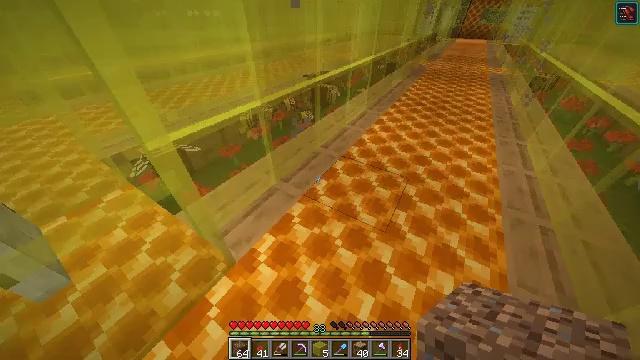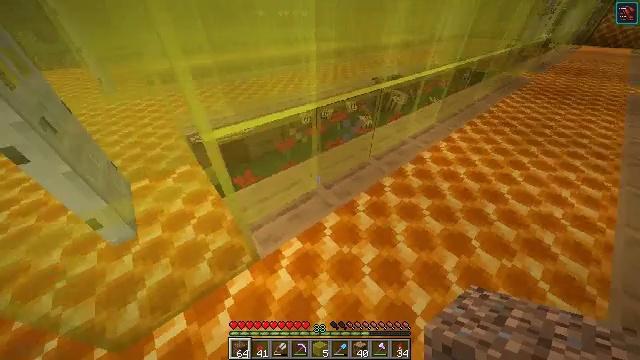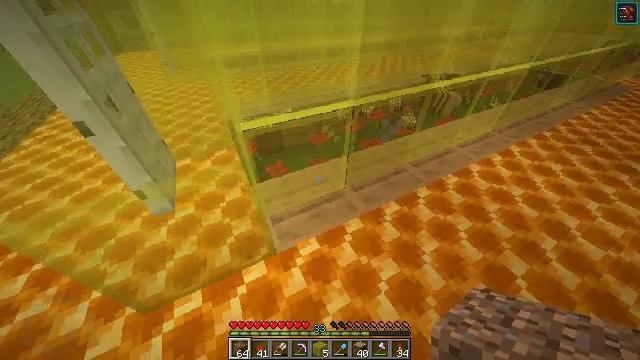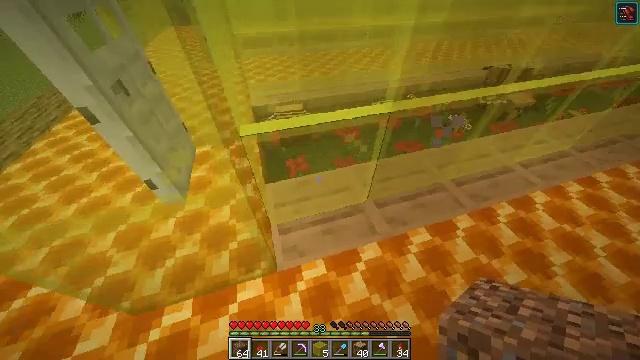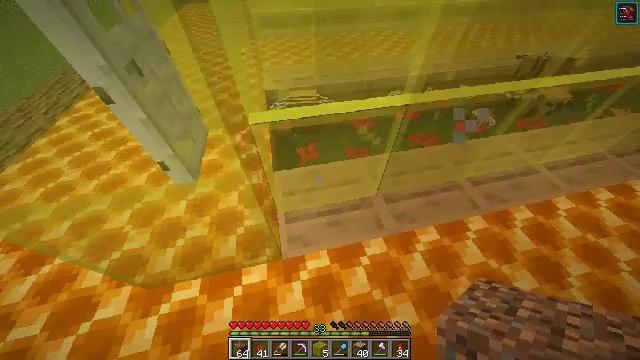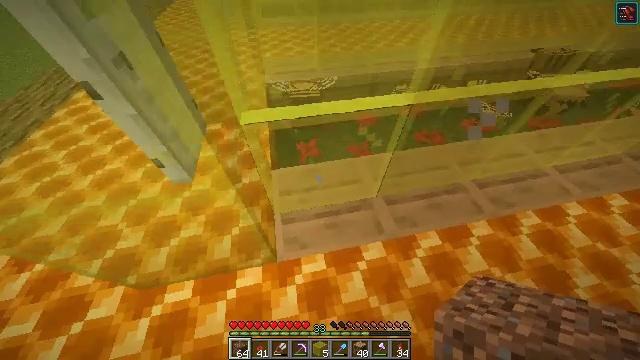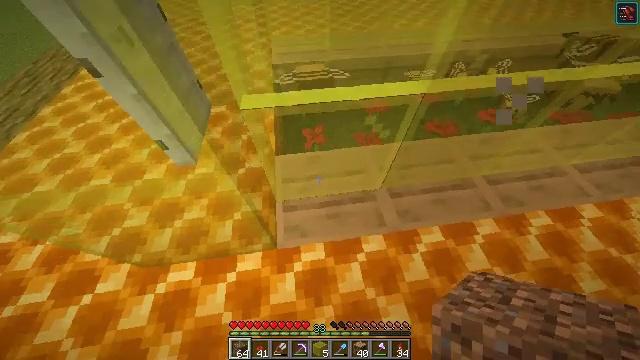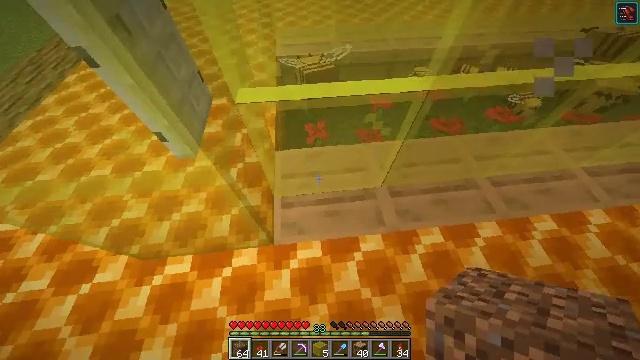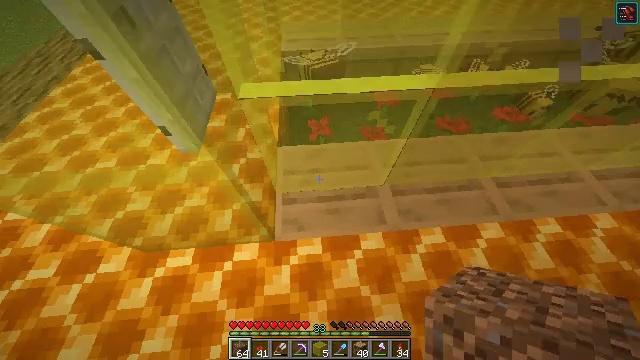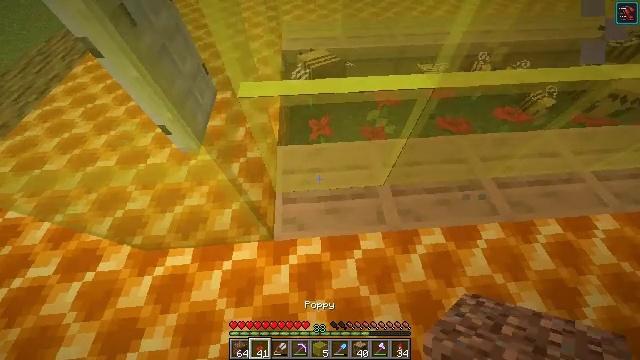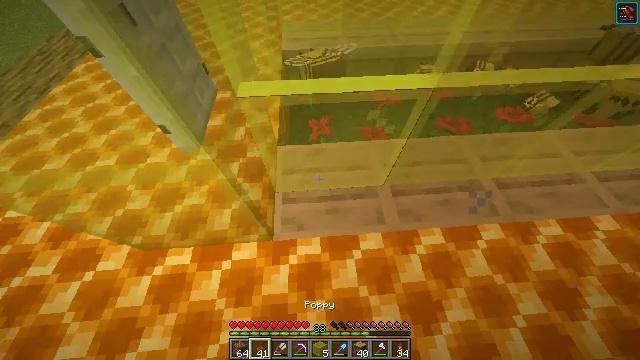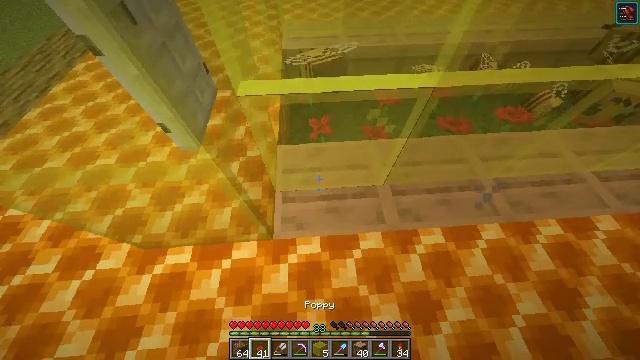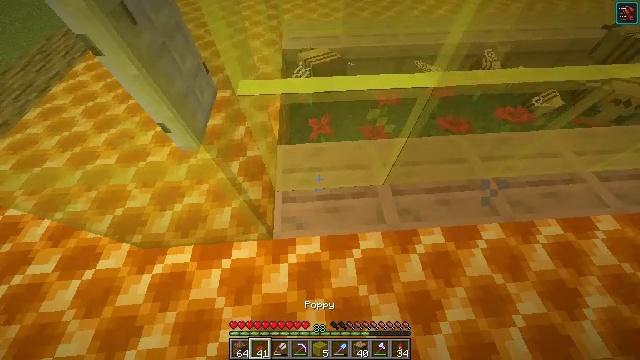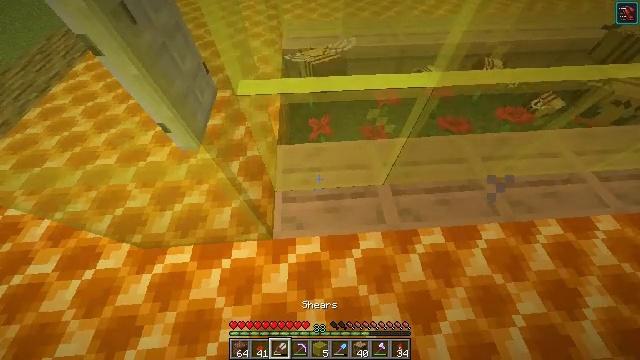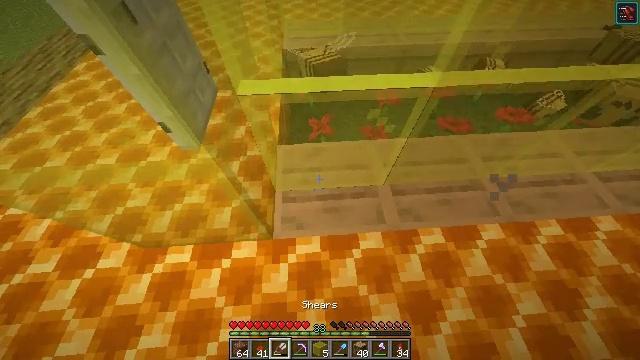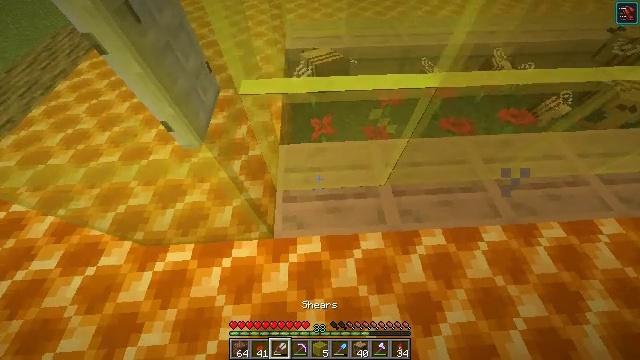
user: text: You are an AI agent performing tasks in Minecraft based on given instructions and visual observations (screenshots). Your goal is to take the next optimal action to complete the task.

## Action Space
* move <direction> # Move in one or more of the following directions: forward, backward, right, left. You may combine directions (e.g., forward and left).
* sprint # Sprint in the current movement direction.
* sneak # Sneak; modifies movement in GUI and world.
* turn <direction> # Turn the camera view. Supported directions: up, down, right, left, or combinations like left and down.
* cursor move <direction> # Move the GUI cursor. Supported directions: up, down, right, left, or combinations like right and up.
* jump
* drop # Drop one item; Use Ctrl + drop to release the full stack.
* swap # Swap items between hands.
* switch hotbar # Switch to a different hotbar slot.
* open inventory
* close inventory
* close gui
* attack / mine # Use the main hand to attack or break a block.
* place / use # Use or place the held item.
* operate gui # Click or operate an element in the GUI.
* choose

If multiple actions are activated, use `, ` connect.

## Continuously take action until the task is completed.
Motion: motion action
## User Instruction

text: Create a honeycomb block using the crafting table.
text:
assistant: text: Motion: move forward, turn left
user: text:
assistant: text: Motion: move forward, turn left and down
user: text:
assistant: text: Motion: move forward, turn left and down
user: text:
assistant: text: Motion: turn left and down
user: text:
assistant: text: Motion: turn left and down
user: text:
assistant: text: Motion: turn left and down
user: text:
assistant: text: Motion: turn left and down
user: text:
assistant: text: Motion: turn left
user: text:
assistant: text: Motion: no_op
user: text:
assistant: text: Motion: no_op
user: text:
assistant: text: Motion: no_op
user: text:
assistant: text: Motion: no_op
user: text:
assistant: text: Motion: no_op
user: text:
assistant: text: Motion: no_op
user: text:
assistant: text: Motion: no_op
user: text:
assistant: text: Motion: turn left and down
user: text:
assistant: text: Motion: turn down
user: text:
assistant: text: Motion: turn down
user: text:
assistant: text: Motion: turn left and down
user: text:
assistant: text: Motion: turn left and up
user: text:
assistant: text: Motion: turn up
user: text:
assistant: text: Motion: no_op
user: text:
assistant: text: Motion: turn left and down
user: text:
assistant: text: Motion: turn left and down
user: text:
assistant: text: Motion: no_op
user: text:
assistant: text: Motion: use / place
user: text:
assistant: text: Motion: use / place
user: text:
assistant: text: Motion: use / place
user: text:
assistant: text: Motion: move right
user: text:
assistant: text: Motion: move right, turn right